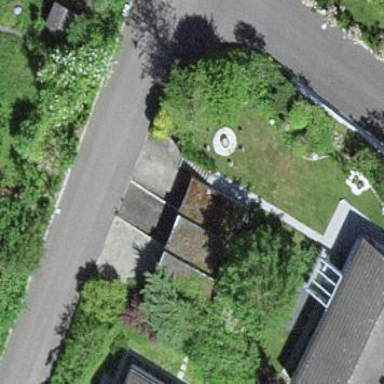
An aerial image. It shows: Detached building.